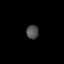
Tissue: lung
Cell type: Epithelial cells
Senescence score: 0.222
Nuclear area (px): 165
Mean DAPI intensity: 80.164